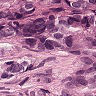
Metastatic tissue present: yes